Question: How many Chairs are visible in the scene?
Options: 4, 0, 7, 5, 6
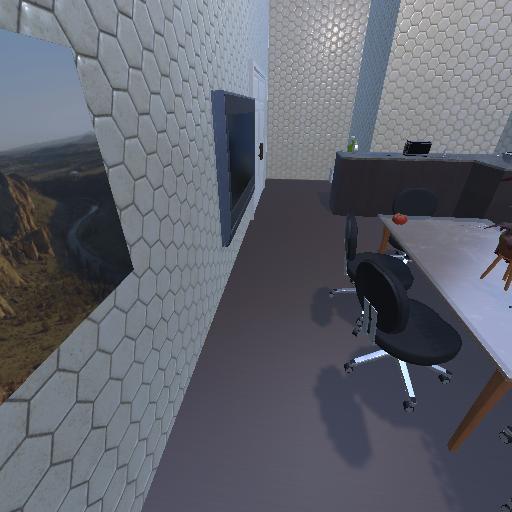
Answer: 4